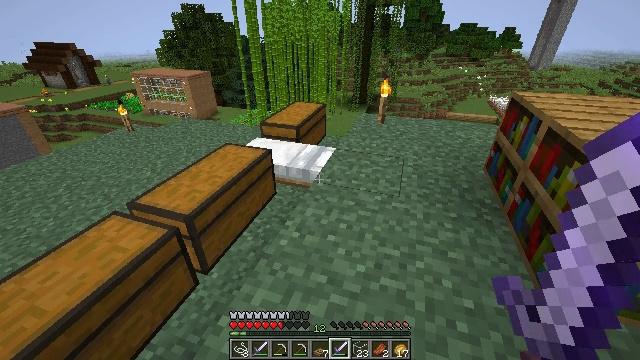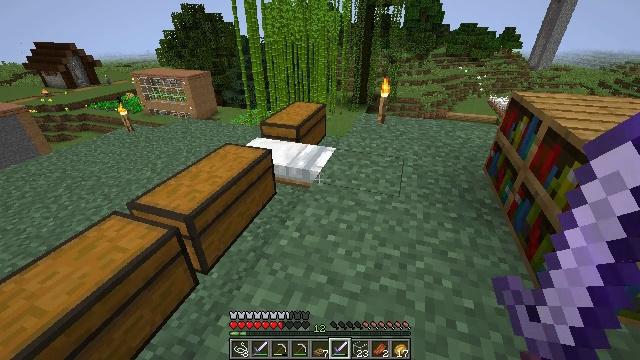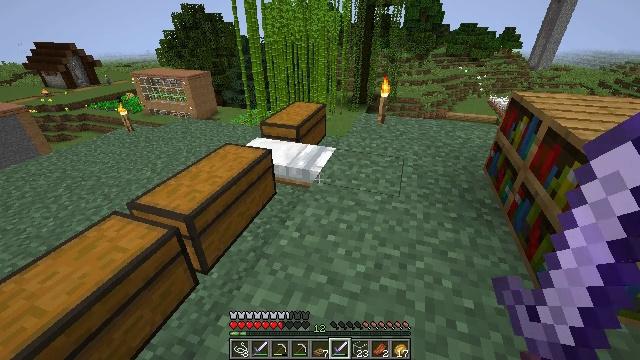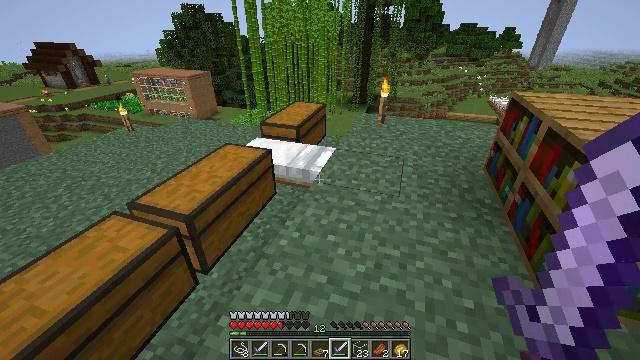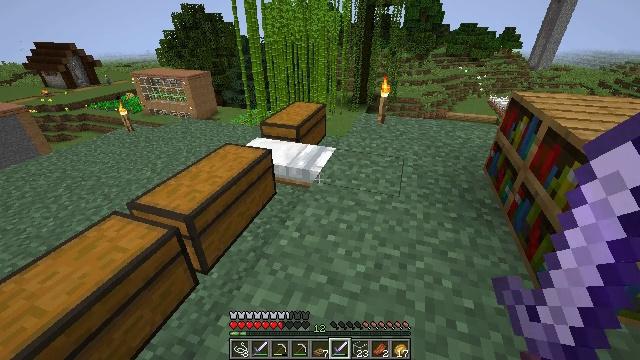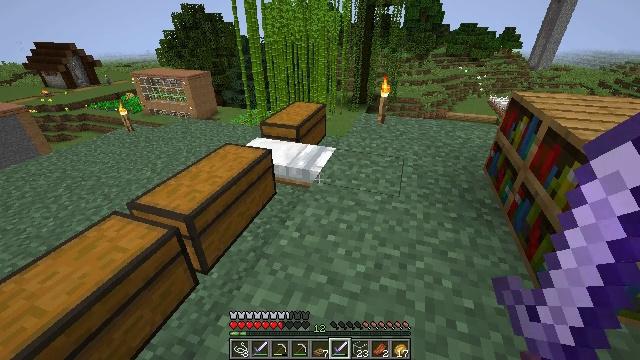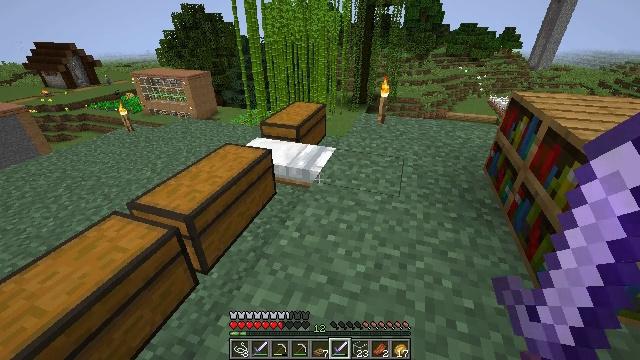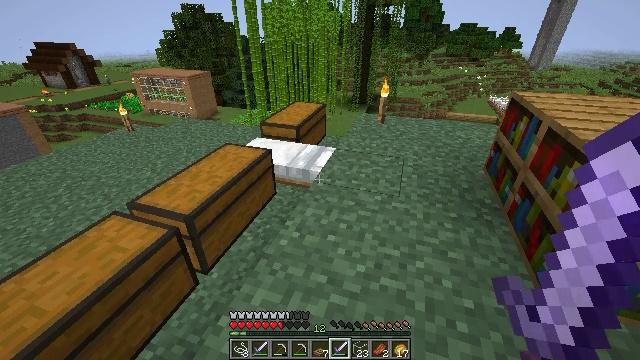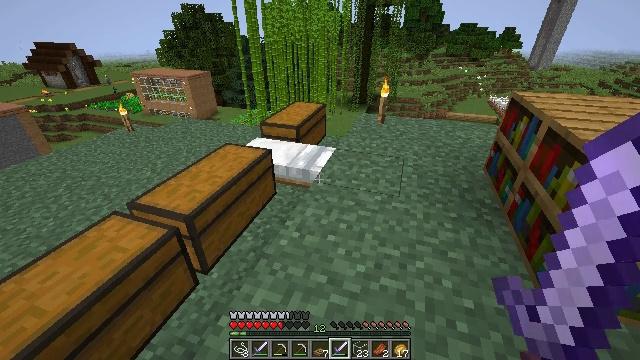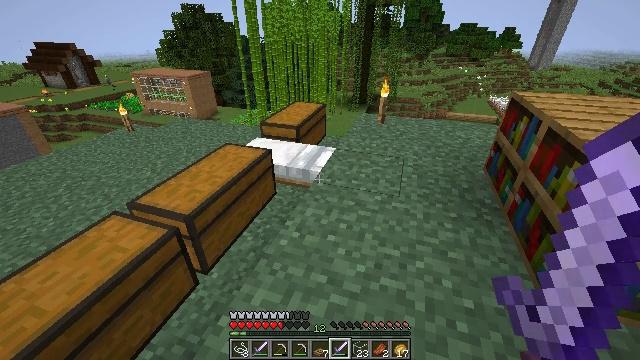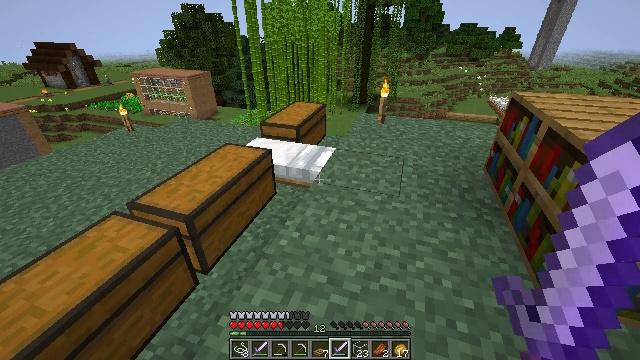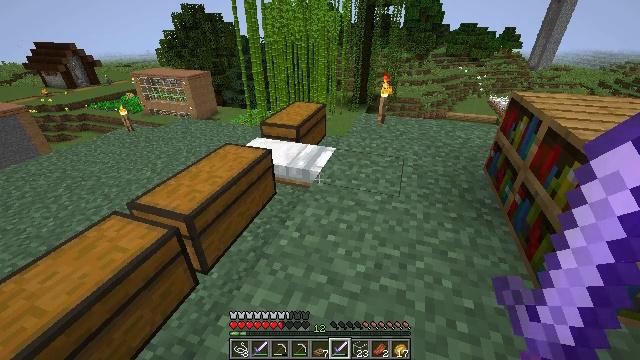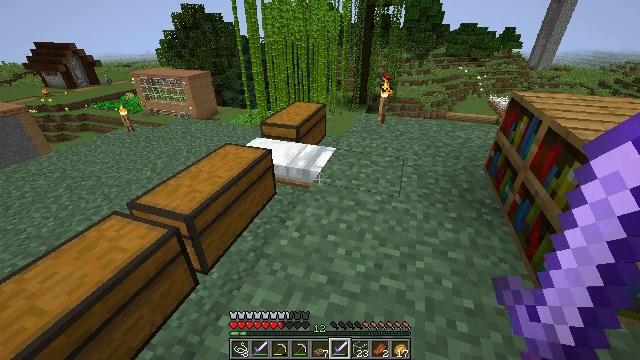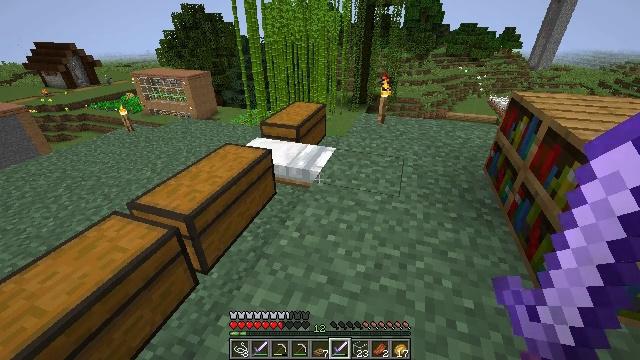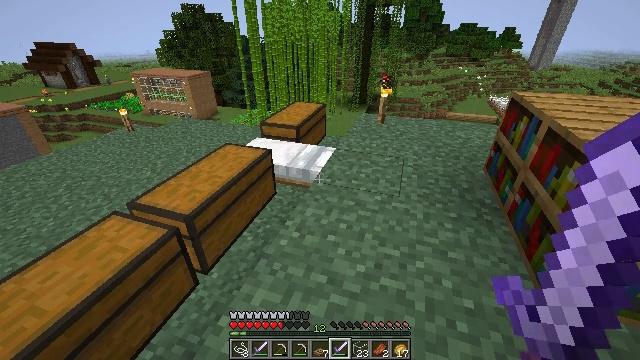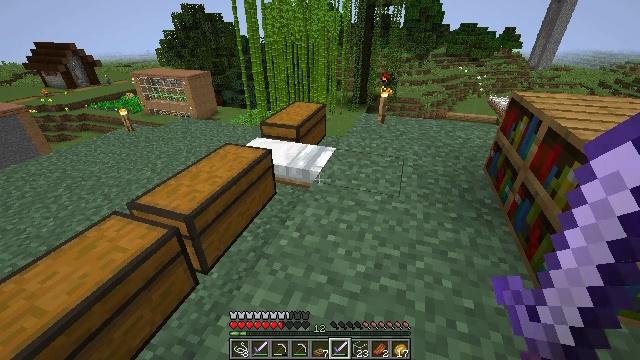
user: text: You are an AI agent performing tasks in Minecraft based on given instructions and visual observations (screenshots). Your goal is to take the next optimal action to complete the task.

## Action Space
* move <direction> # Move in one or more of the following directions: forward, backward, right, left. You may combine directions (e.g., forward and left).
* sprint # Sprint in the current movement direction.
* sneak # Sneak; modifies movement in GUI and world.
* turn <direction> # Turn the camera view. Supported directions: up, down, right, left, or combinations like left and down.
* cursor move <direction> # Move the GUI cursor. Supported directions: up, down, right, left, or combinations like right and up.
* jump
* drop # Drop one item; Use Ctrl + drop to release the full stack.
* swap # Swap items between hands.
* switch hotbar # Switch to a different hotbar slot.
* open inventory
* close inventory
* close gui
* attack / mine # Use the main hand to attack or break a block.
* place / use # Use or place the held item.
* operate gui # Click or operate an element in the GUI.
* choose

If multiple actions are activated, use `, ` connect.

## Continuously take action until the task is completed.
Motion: motion action
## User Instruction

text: Put materials in the crafting table to create a bookshelf.
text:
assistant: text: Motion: no_op
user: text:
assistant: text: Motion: no_op
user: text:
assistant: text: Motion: no_op
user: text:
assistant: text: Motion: no_op
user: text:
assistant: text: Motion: no_op
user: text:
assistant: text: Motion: no_op
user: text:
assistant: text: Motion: no_op
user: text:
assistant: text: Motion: no_op
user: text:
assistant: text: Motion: no_op
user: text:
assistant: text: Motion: no_op
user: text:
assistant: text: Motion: no_op
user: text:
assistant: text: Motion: no_op
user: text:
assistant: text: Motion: no_op
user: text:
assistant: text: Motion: no_op
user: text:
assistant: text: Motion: no_op
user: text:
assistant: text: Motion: no_op
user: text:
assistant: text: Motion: no_op
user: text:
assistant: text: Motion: no_op
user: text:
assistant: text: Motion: no_op
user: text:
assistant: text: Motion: no_op
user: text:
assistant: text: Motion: no_op
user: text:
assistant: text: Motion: no_op
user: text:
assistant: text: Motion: no_op
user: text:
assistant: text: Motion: no_op
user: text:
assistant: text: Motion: no_op
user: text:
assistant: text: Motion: no_op
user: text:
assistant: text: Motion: no_op
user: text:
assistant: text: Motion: no_op
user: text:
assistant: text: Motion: no_op
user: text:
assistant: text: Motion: no_op